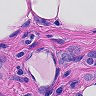
Metastatic tissue present: yes